Question: I'm watching this lecture: <URL>

'''
// the speaker states that "'bar' is just some function
// that invokes whatever function is passed to it"
function bar(fn) {
fn();
}
function foo() {
var x = 8;
bar(function baz() { return x; });
}
Object.prototype.x = 'foo';
'''
At minute 35, the above shown issue is presented. The lecturer states that some browsers will return 'foo' instead of '8'.
Why?
Btw, while writing this question, I figured it out, but I'll post this question anyway because it's an interesting issue. ':)'
---
<URL>
Opera 11 alerts ''foo'', all my other browsers (including IE9) return '8'.
---
I take back what I said about having figured this out. It has something to do with the nested function being a named function. If you remove the name ('baz'), then Opera returns '8', which means that the issue only occurs with named nested functions.
But why?
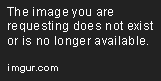
Answer: I admit that I looked it up. I don't think I would have figured out this one that easily, to say the least. <URL>
To understand the problem, the semantics of named function expressions is necessary. To quote the link, "the identifier of a named function expression is only available to the local scope of a function." Concretely that implies:
'''
var fn = function aNamedFunction() {
typeof aNamedFunction; // "function"
};
typeof aNamedFunction; // "undefined"
'''
To implement this behavior, SpiderMonkey and other JS engines create a dummy <URL>' were invoked, and contains a mapping from 'aNamedFunction' to the function object itself.
In the question's code sample, 'x' is resolved by first looking in the function invocation's innermost frame. Since the function body does not declare 'var x;', it is not found and the interpreter checks the frame one level up, which is the dummy frame. Since the dummy frame was created by 'new Object()' (or something semantically equivalent), looking up 'x' in the dummy frame will traverse the prototype chain, as it does for any other JavaScript object. Thus, it searches 'Object.prototype', finds the string ''foo'' bound to 'x', and returns it.
Thank goodness for ES5's consistent lexical scoping.
Alternative reading: <URL>